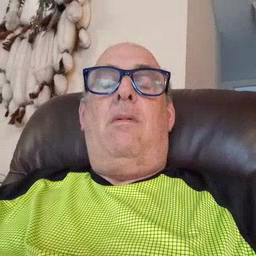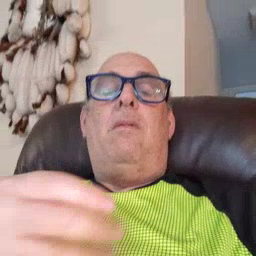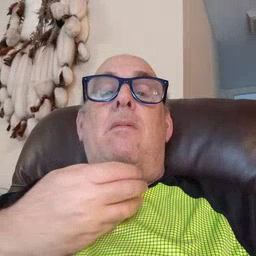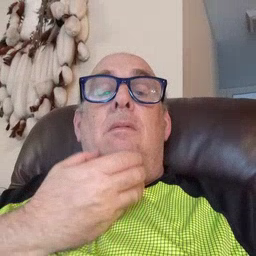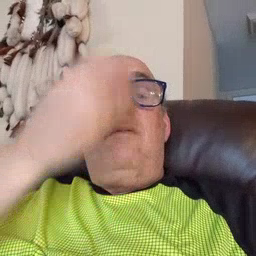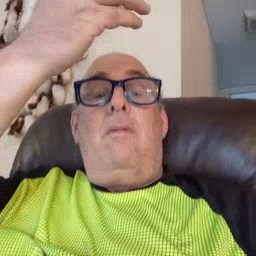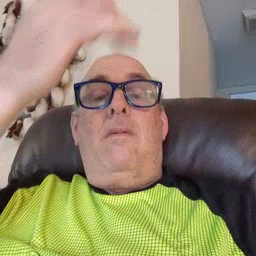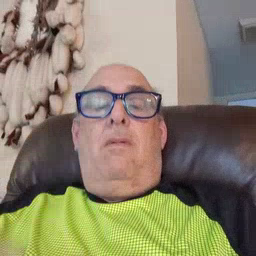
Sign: giraffe